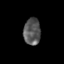
Tissue: skin
Cell type: Epithelial cells
Senescence score: 0.8766
Nuclear area (px): 442
Mean DAPI intensity: 88.369